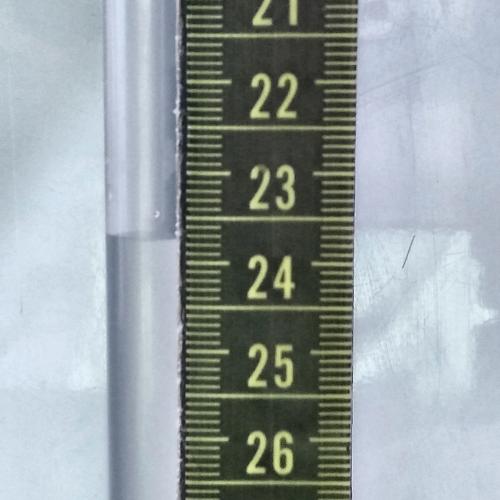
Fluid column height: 23.8 cm